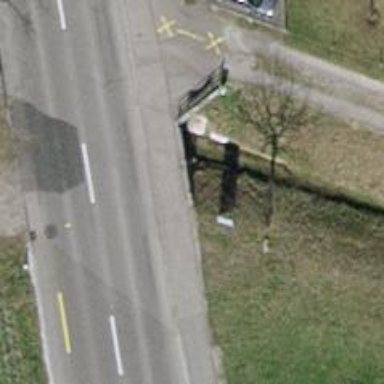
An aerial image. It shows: Ditch in the surroundings.